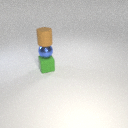
small brown rubber cylinder above small blue metal sphere